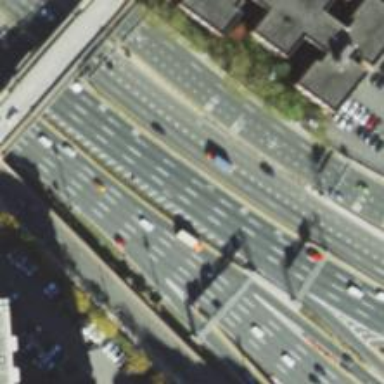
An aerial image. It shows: Motorway junction.